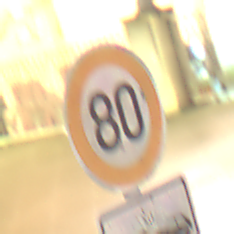
Verkehrszeichen: Geschwindigkeit80
Zusatzzeichen unten: Entfernungsangaben2
Umgebung: Outdoor, Urban
Tageszeit: Night
Wetter: PartlyCloudy
Licht: Artificial
Jahreszeit: NotSpecified
Kontrast: HighContrast